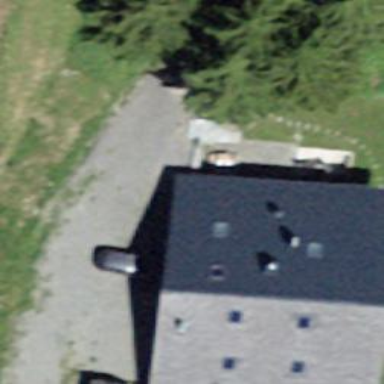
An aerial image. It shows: Building with gabled roof oriented across its structure.